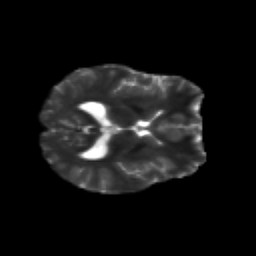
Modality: T2w
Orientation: axial
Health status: healthy
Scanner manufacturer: siemens
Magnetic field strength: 3 T
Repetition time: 12 s
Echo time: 0.092 s